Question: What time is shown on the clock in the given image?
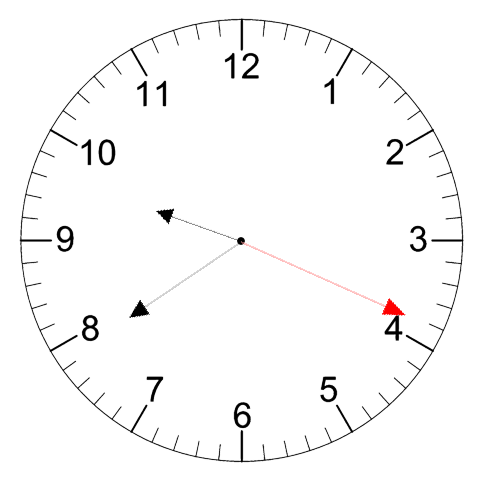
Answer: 09:39:19